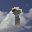
Label: 8